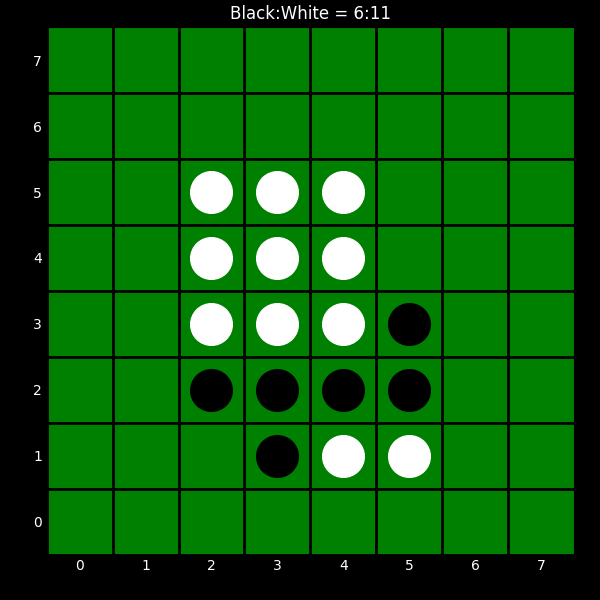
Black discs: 6
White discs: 11